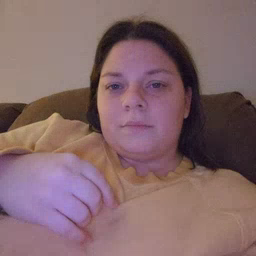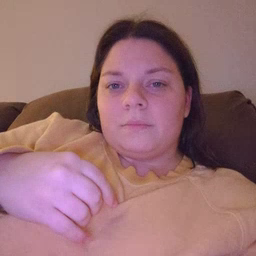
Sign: donkey